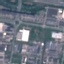
Land use / land cover: Industrial